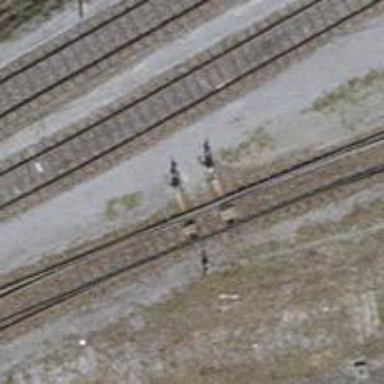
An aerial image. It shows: Railway switch.